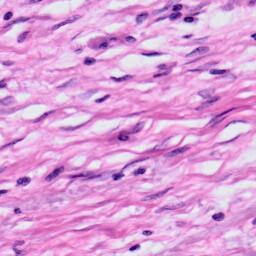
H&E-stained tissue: Skin